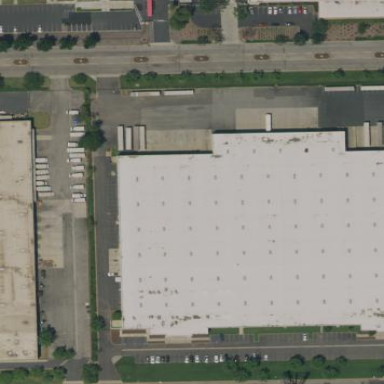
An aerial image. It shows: Warehouse.